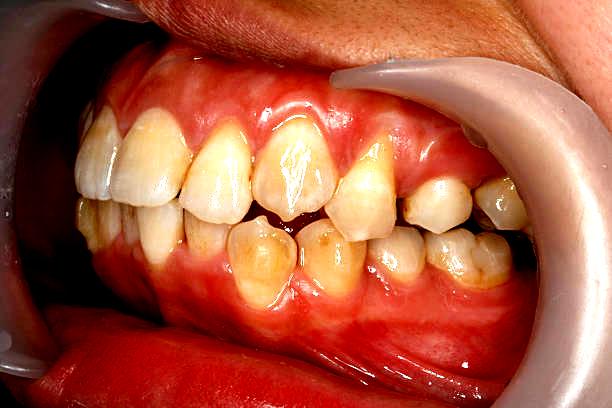
Condition: Gingivitis